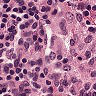
Metastatic tissue present: no